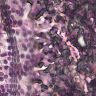
Metastatic tissue present: no